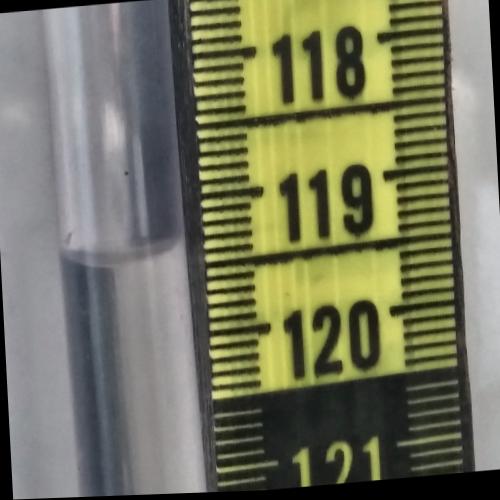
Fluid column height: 119.4 cm